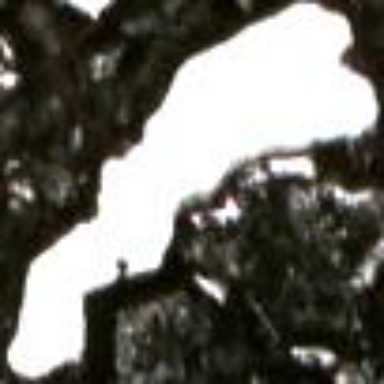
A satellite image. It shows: Lake with natural water.